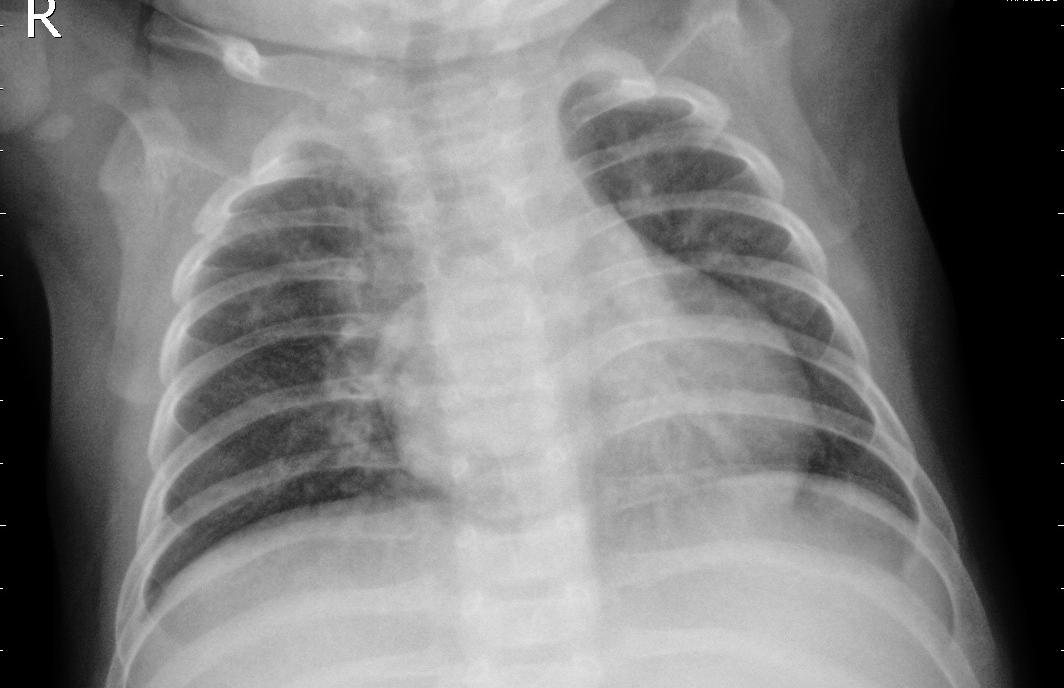
Diagnosis: PNEUMONIA